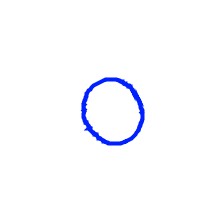
Shape: circle